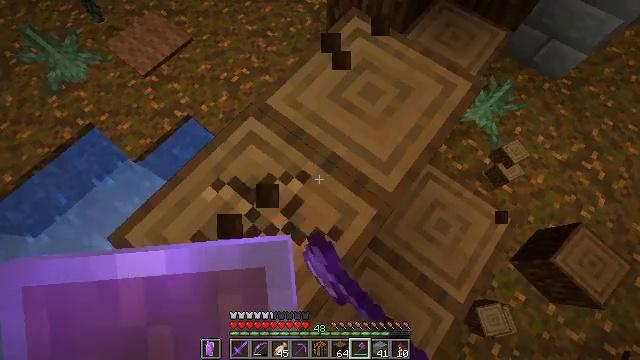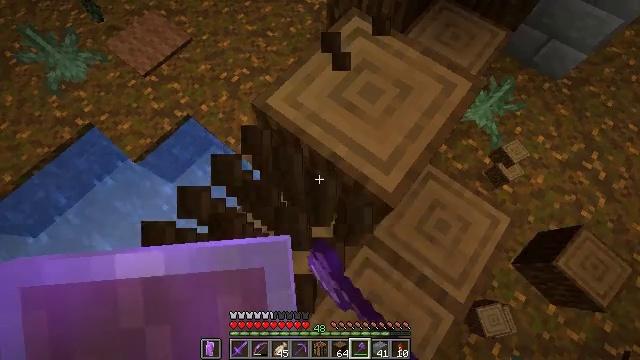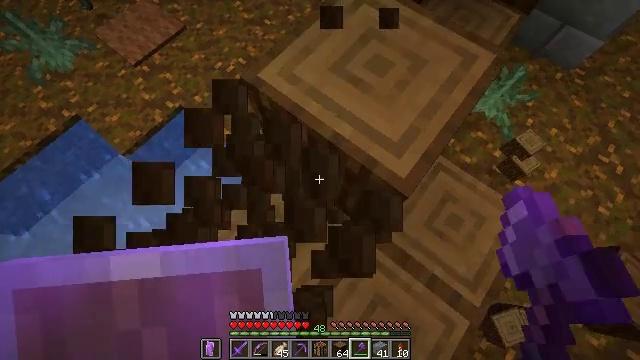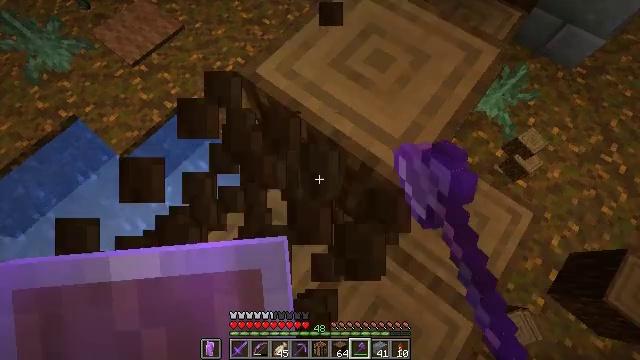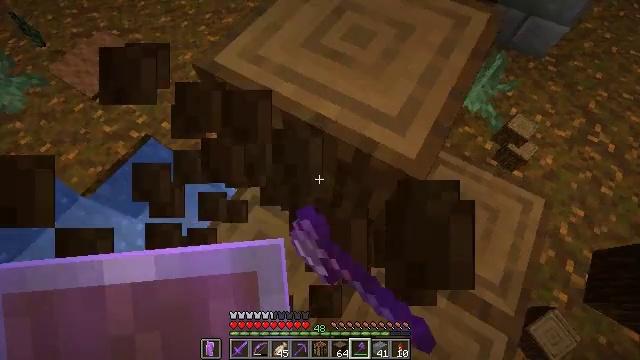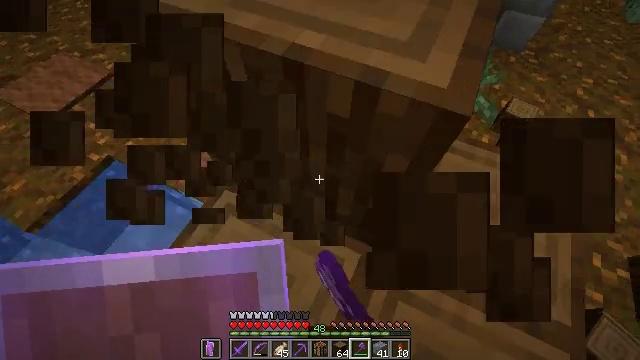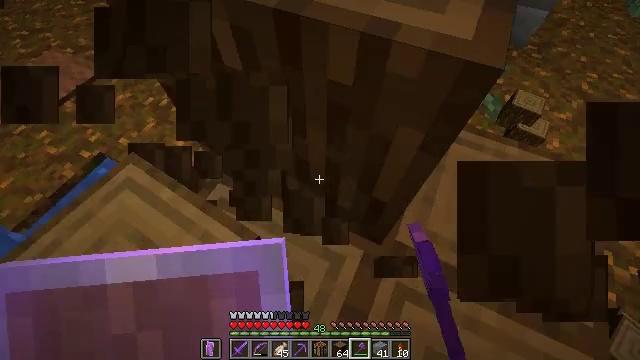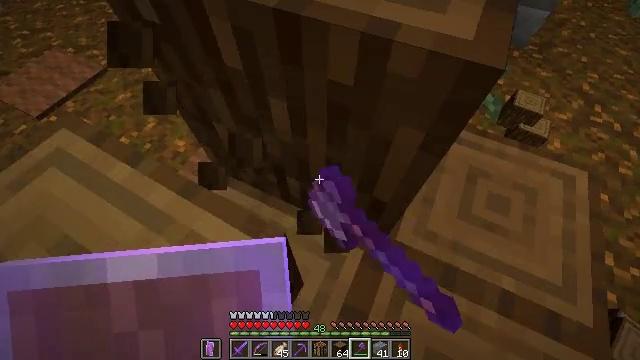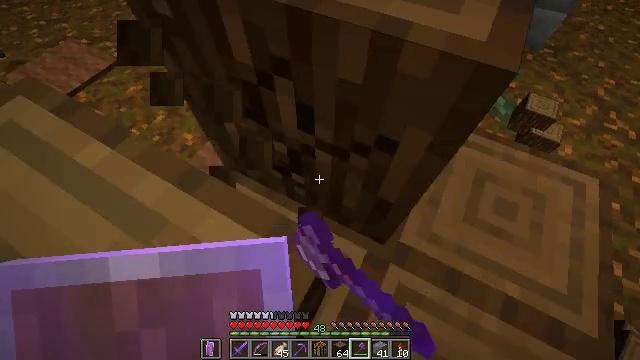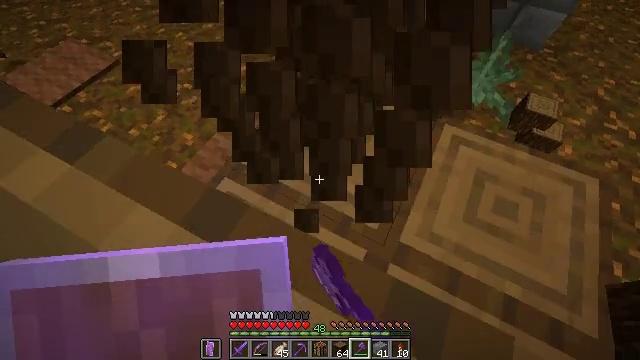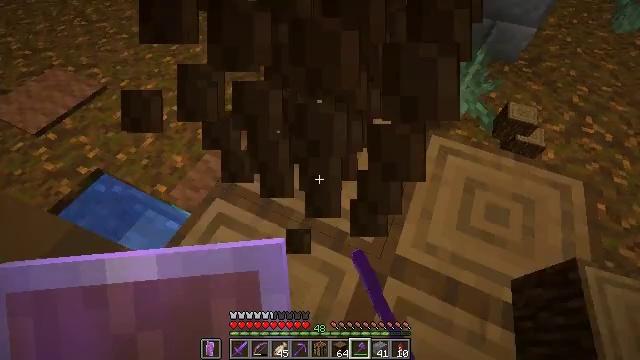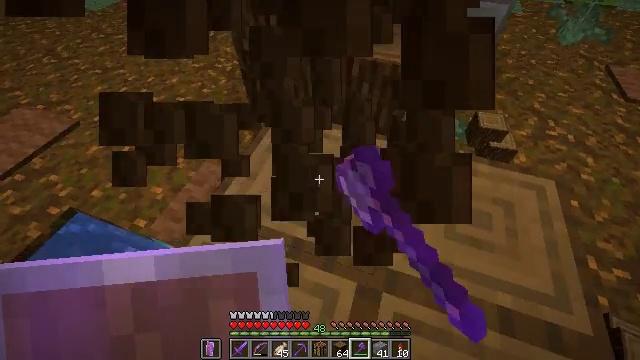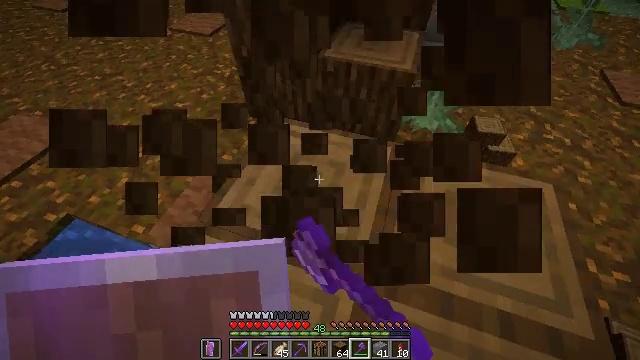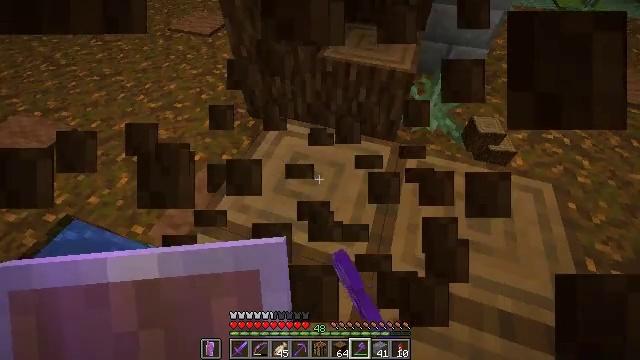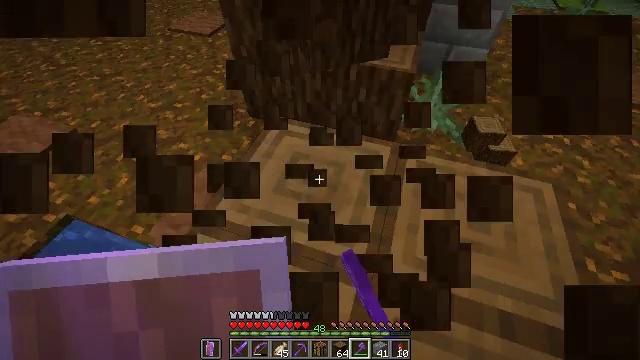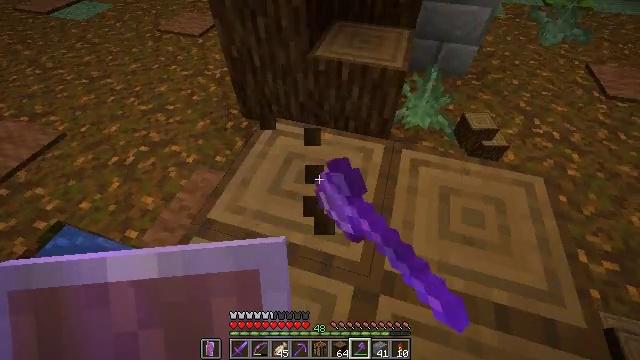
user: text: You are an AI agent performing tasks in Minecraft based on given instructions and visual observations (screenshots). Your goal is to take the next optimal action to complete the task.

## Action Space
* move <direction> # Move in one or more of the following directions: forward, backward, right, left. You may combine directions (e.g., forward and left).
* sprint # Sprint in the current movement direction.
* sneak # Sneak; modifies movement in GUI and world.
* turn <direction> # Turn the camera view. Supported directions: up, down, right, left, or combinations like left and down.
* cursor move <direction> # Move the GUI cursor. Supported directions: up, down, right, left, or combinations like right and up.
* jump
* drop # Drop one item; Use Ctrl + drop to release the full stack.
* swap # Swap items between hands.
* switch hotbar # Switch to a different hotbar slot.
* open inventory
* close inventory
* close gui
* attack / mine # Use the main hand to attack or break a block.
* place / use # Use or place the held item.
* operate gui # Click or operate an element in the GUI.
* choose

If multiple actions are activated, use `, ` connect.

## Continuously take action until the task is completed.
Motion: motion action
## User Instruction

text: Mine the spruce log from the forest.
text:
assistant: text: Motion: sneak, attack / mine
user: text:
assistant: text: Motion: sneak, attack / mine
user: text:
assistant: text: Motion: sneak, attack / mine
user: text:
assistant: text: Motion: sneak, turn right and up, attack / mine
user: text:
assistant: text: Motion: sneak, turn right and up, attack / mine
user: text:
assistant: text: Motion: sneak, attack / mine
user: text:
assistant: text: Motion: sneak, attack / mine
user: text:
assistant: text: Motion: sneak, turn left, attack / mine
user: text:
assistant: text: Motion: sneak, attack / mine
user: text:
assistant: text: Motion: sneak, turn right and up, attack / mine
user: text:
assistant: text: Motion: sneak, turn right and up, attack / mine
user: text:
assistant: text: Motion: sneak, turn up, attack / mine
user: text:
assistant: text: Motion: sneak, attack / mine
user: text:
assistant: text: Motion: sneak, attack / mine
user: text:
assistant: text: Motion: sneak, turn right, attack / mine
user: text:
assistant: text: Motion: sneak, turn right and down, attack / mine
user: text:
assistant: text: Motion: sneak, turn right and down, attack / mine
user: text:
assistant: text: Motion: sneak, turn right and down, attack / mine
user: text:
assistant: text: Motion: sneak, turn right and down, attack / mine
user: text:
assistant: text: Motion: sneak, turn right, attack / mine
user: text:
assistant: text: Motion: sneak, turn right, attack / mine
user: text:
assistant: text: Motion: sneak, turn right and up, attack / mine
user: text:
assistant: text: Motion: sneak, turn right and up, attack / mine
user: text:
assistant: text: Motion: sneak, attack / mine
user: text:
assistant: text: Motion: sneak, attack / mine
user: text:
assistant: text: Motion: sneak, attack / mine
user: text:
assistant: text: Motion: sneak, turn right and down, attack / mine
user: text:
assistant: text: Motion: sneak, turn right and down, attack / mine
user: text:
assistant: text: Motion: sneak, attack / mine
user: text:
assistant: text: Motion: sneak, turn left and up, attack / mine